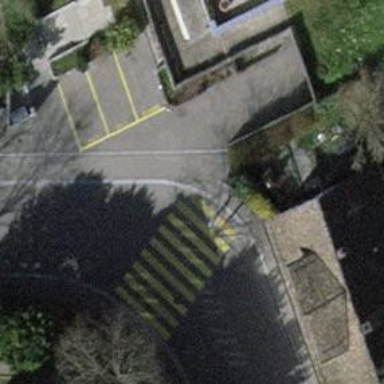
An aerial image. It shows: Unmarked crossing on the road.